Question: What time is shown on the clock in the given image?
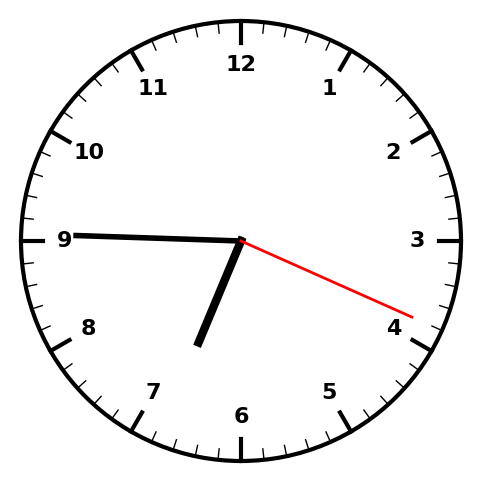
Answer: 06:45:19